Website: crate-barrel
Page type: billing-address
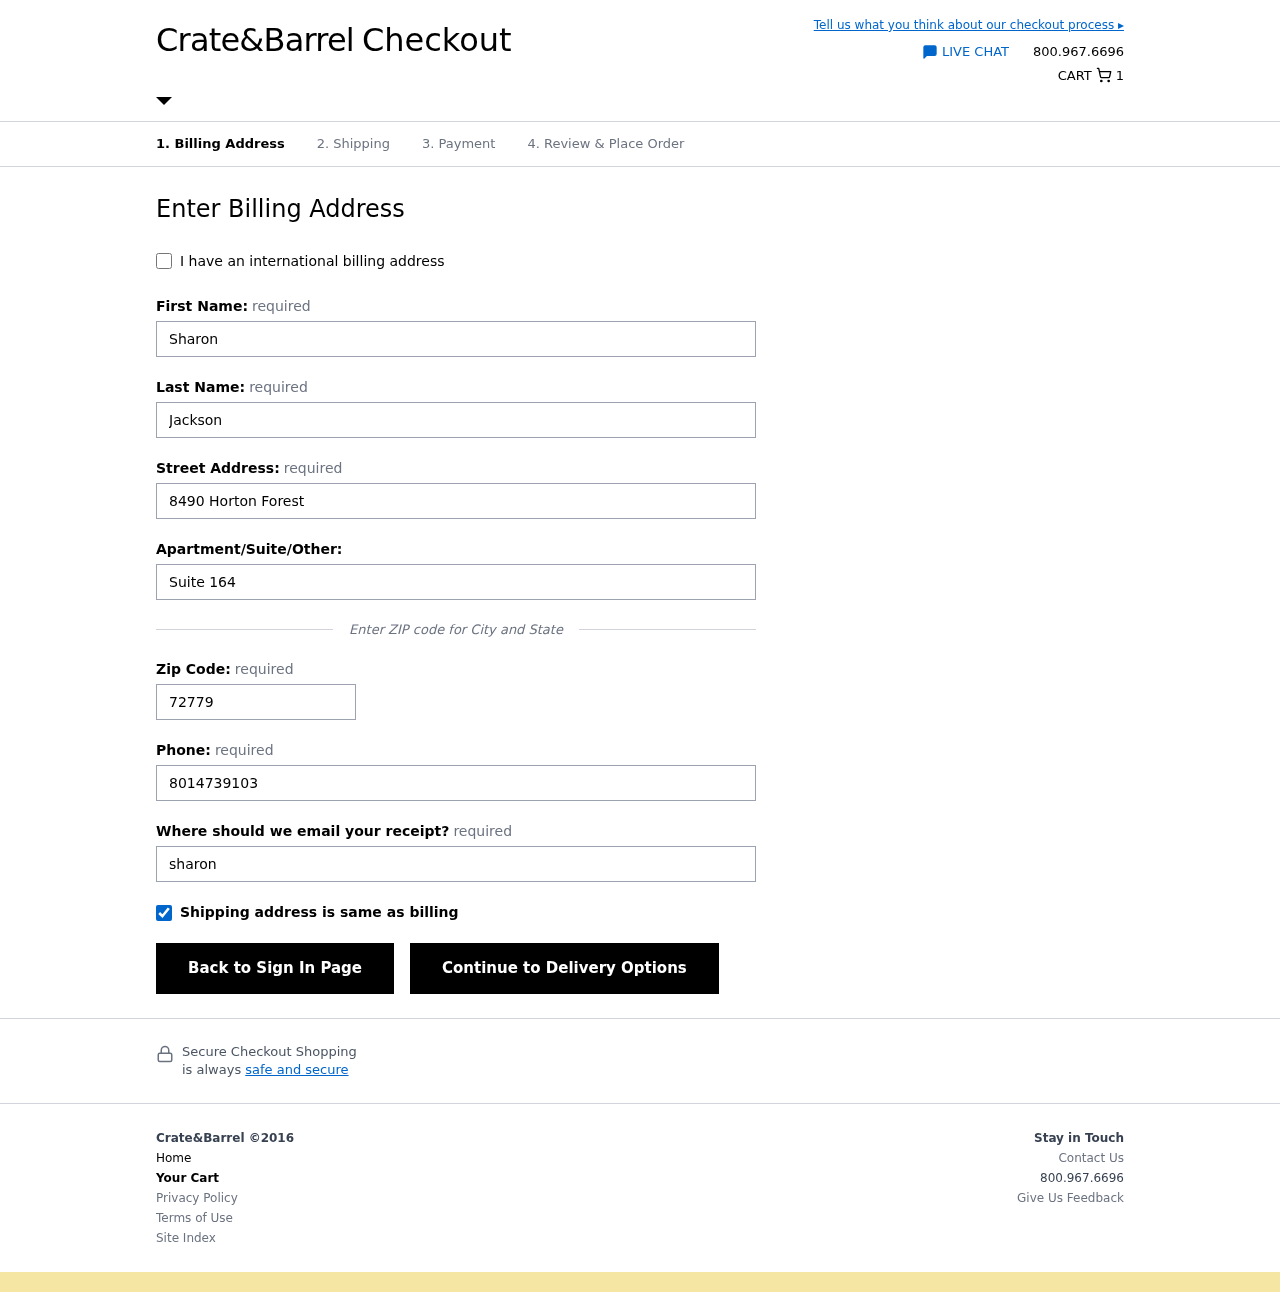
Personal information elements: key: PII_EMAIL
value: sharon.jackson@hotmail.com
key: PII_FIRSTNAME
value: Sharon
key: PII_LASTNAME
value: Jackson
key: PII_PHONE
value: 8014739103
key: PII_POSTCODE
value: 72779
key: PII_STREET
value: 8490 Horton Forest
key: PII_STREET2
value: Suite 164
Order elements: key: ORDER_NUM_ITEMS
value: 1